Aerial crown-view tile of a tropical tree (Barro Colorado Island, Panama), acquired 20250414:
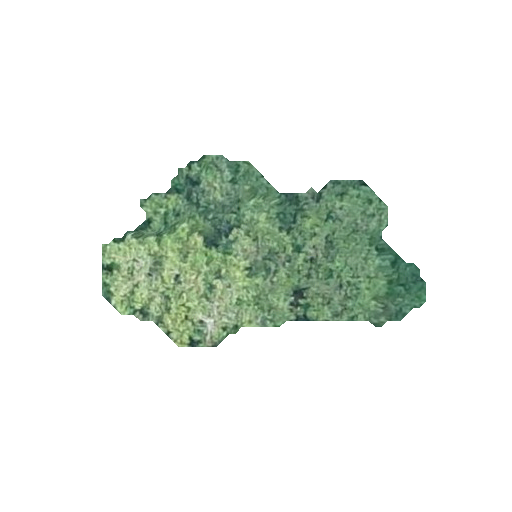
Species: Prioria copaifera
GBIF accepted scientific name: Prioria copaifera
Crown area: 60.736 m²